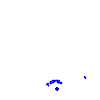
Particle: proton